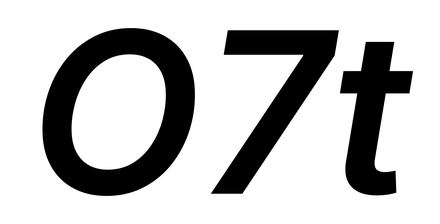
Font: Inter-Italic_SemiBold_Italic